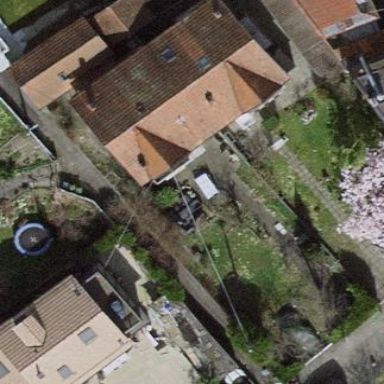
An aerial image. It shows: Garden surrounded by fence.